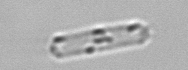
Label: Cerataulina_pelagica